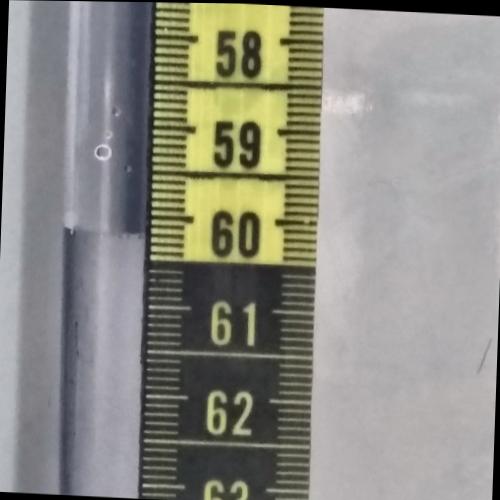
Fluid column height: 60.2 cm